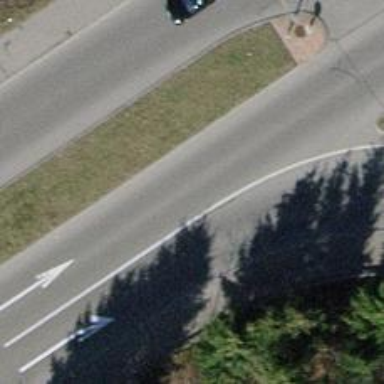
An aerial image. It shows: Secondary road with asphalt surface.